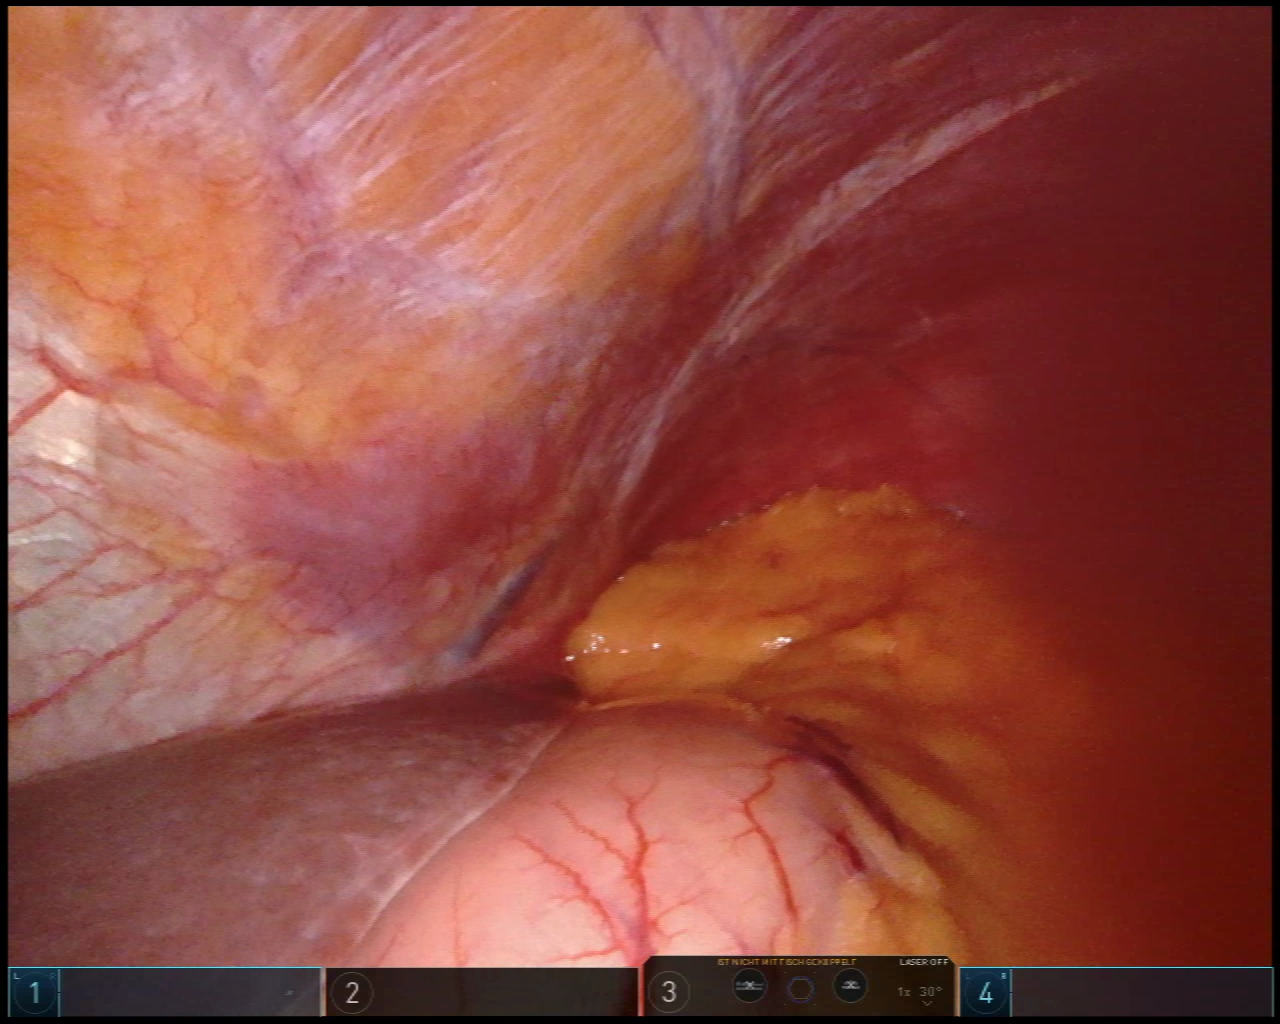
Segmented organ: stomach
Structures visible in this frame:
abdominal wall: yes
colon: no
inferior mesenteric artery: no
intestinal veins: no
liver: yes
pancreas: no
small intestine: no
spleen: no
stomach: yes
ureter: no
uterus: no
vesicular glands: no